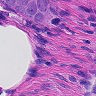
Metastatic tissue present: yes